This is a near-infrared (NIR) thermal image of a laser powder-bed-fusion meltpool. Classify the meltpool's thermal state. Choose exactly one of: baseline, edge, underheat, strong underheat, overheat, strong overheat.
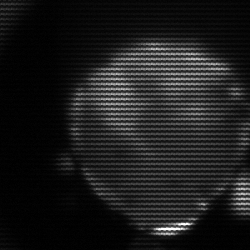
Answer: edge